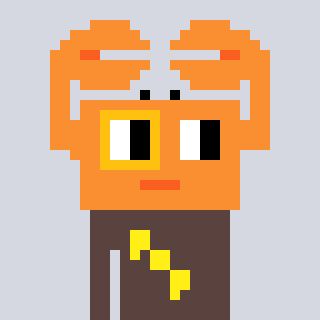
a pixel art character with square yellow and orange glasses, a crab-shaped head and a darkbrown-colored body on a cool background